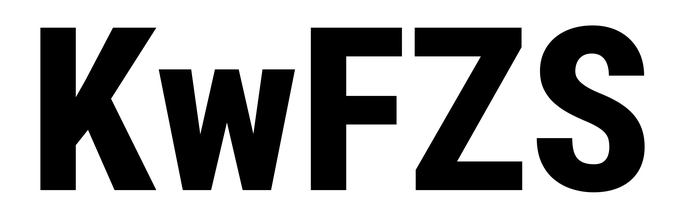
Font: Roboto_Condensed_ExtraBold